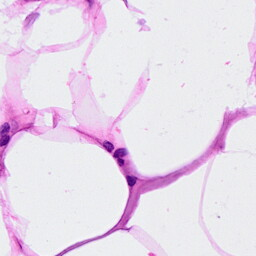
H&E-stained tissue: Breast